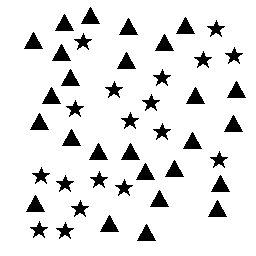
Squares: 0
Triangles: 26
Stars: 18
Total shapes: 44